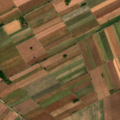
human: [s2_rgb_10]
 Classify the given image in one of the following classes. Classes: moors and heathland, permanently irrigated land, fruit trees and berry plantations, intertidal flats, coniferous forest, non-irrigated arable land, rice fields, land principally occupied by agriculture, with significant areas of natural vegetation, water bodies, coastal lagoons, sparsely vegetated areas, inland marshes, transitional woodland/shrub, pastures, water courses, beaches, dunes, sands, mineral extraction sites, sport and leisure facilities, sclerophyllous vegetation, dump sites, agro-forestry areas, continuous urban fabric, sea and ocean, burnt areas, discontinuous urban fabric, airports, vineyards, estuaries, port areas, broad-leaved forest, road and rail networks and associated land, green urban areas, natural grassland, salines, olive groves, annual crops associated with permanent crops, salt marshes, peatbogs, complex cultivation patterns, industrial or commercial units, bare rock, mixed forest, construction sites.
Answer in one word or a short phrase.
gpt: non-irrigated arable land